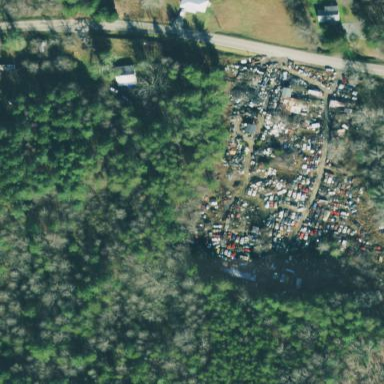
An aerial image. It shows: Industrial area designated as scrap yard.